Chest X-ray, PA view. Patient: 58 years old, sex M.
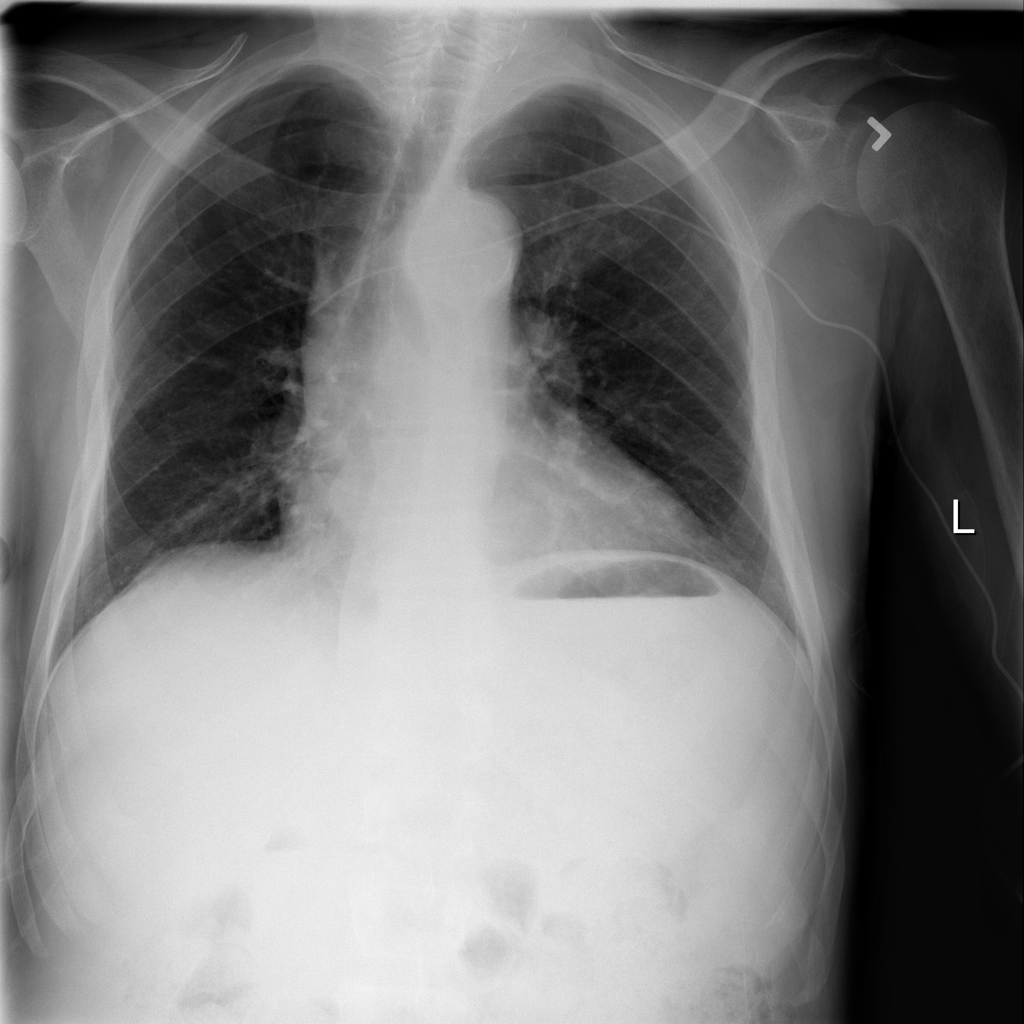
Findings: No Finding